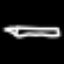
Label: pencil